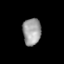
Tissue: lung
Cell type: Endothelial cells
Senescence score: 0.5479
Nuclear area (px): 478
Mean DAPI intensity: 158.818